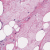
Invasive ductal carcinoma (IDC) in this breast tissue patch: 1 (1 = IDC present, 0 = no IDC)